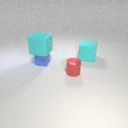
small red metal cylinder to the left of large cyan rubber cube